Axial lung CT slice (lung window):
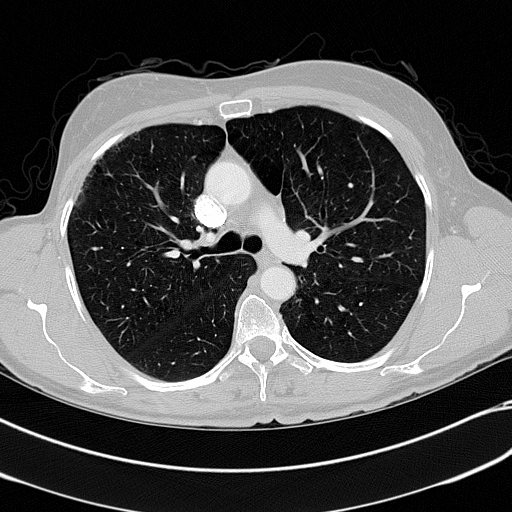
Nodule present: no